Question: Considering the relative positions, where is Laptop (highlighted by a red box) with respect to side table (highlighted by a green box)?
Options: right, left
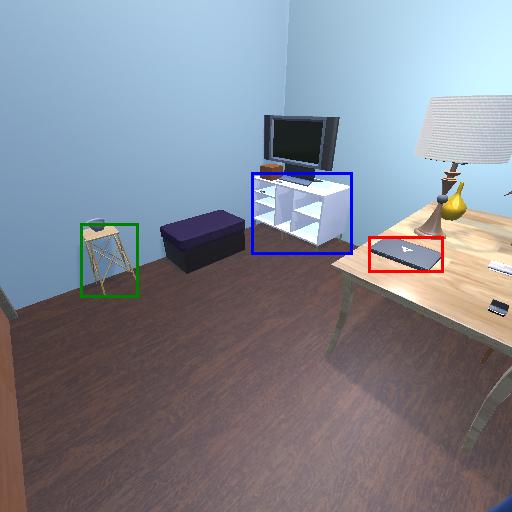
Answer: right